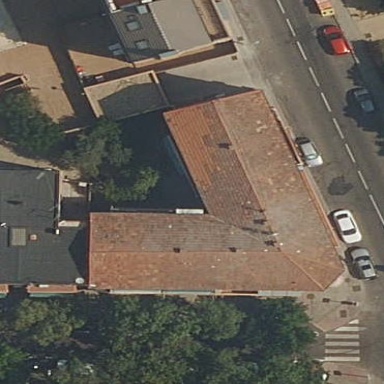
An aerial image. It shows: Residential building.